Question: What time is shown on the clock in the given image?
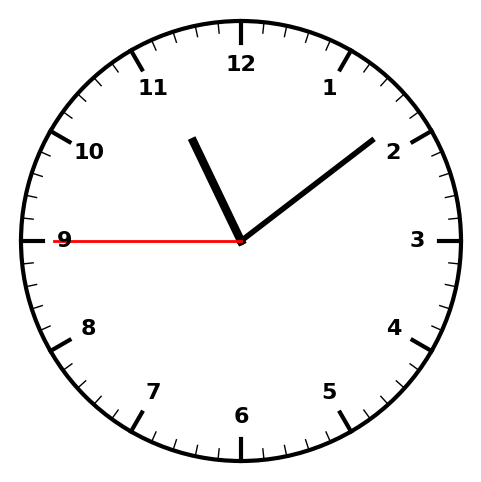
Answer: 11:08:45